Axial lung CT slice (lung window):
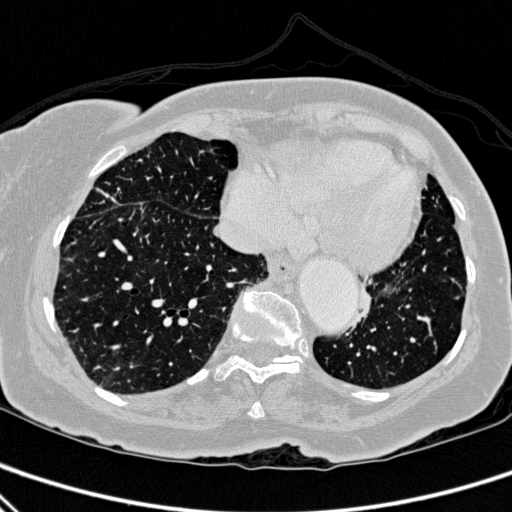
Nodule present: no